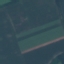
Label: AnnualCrop